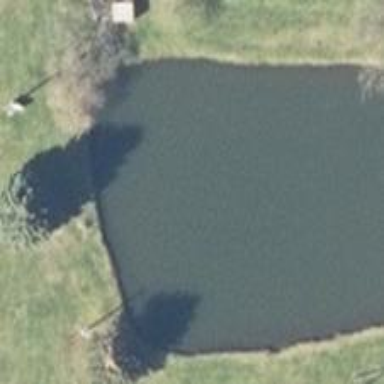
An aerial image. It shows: Serene pond surrounded by nature.